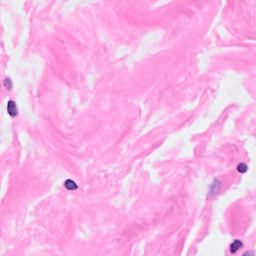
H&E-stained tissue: Breast